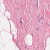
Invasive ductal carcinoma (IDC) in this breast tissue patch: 0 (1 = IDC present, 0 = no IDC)